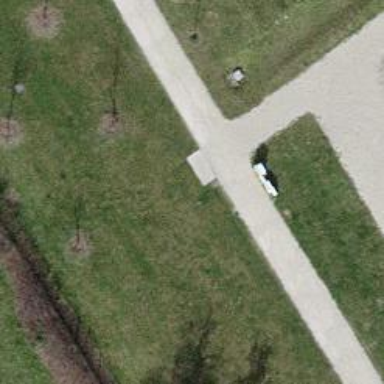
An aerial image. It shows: Footway with fine gravel surface.